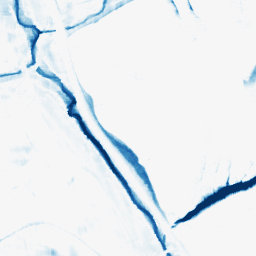
Category: morphological
Decomposition family: morphological_square
Decomposition parameters: operation: closing
size: 15
Upsampling method: quintic
Upsampling parameters: scale: 8
Upsampling scale: 8